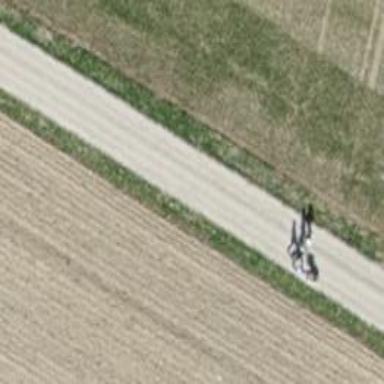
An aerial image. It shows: Compacted track with grade2 surface.